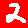
Digit: 2